Question: As is pointed out in the answer in the answer to this question
<URL>
Either cuda stream on the source or the destination GPU can be used for peer to peer copy. However, here's what I got from profiling, it is a bit confusing.
'''
#include <cuda.h>
#include <cuda_runtime.h>
int main() {
cudaDeviceEnablePeerAccess(0, 1);
cudaDeviceEnablePeerAccess(1, 0);
// on device 0
cudaSetDevice(0);
float* data0;
cudaMalloc(&data0, <PHONE>);
// on device 1
cudaSetDevice(1);
cudaStream_t stream1;
cudaStreamCreate(&stream1);
float* data1;
cudaMalloc(&data1, <PHONE>);
cudaMemcpyAsync(data0, data1, <PHONE>, cudaMemcpyDefault, stream1);
cudaDeviceSynchronize();
cudaMemcpyAsync(data1, data0, <PHONE>, cudaMemcpyDefault, stream1);
cudaDeviceSynchronize();
}
'''

Question is,
Why are the copy jobs executed on device 0 when I explicitly assign it to device 1?
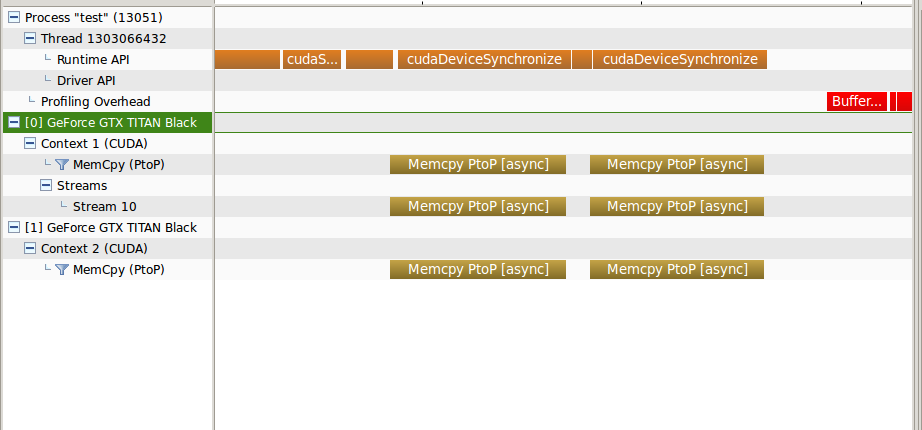
Answer: This code is really careless!
<URL> does not accept two device ids, the second argument should always be 0.
After 'cudaDeviceEnablePeerAccess' is called correctly, the profiling result shows that 'cudaMemcpyAsync' always happens in the source device no matter which stream is set. It seems if a stream in the destination GPU is used, it will be reallocated to a stream in the source device, which is created automatically.
However, although copy is always executed in the source device, if the function is issued to the destination stream, it will block the destination stream until the copy finishes, I guess it is through 'cudaEvent'. And I guess that's why
> "performance is maximized when stream belongs to the source GPU." as stated in this post
<URL>
For example:
'''
cudaMemcpyPeerAsync(data0, 0, data1, 1, <PHONE>, stream0);
cudaMemcpyPeerAsync(data1, 1, data0, 0, <PHONE>, stream0);
'''
Although the first copy will be assigned to device 0 and second to device 1, this two operation will not overlap, because they are in the same stream.
If the first copy is set to device 1, then they can overlap.
'''
cudaMemcpyPeerAsync(data0, 0, data1, 1, <PHONE>, stream1);
cudaMemcpyPeerAsync(data1, 1, data0, 0, <PHONE>, stream0);
'''